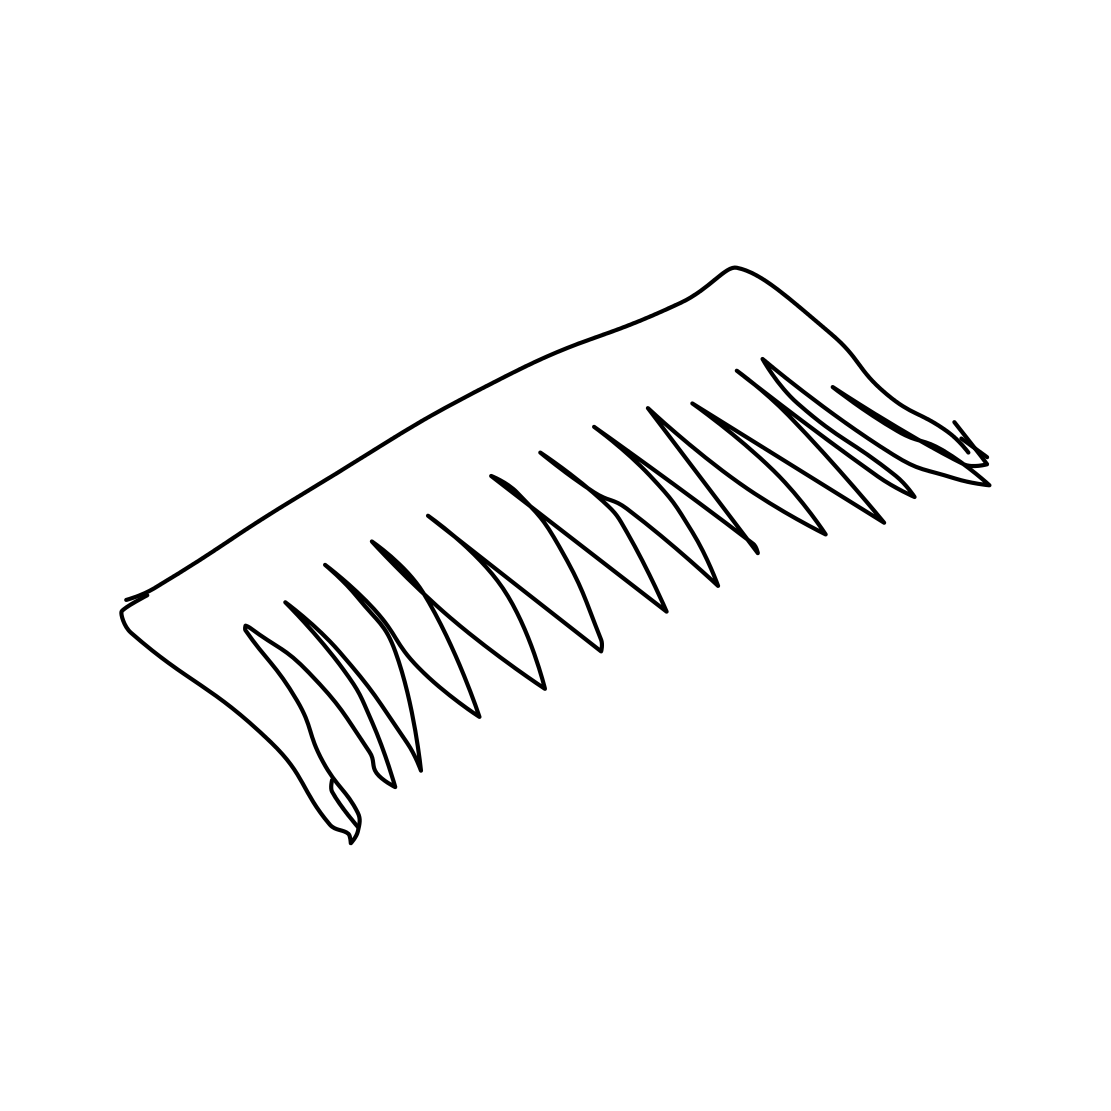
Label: comb